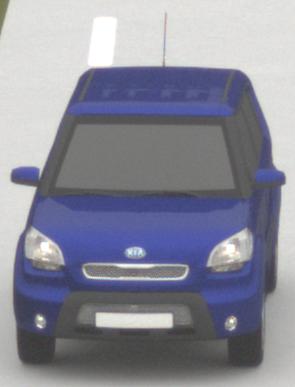
Make: KIA
Model: Soul 1.6
Detailed model: Soul (AM)
Model produced from: 2009/02
Model produced until: 2009/11
Doors: 5
Color: blue
Road condition: dry road
Daytime: midday
Contrast: low contrast